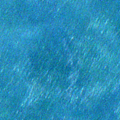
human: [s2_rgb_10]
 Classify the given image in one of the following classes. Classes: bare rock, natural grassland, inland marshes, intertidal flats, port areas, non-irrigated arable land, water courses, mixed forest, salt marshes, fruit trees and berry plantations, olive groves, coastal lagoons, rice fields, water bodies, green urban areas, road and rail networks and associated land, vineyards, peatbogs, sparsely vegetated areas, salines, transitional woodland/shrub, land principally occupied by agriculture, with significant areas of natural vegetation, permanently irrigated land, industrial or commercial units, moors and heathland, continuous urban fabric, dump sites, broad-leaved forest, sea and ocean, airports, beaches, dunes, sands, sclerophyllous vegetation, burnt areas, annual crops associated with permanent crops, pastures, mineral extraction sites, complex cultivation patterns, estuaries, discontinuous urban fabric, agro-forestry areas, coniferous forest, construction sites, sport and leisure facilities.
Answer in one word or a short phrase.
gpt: sea and ocean